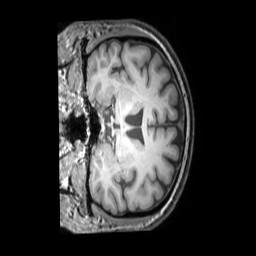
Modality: T1w
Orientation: coronal
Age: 49
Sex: male
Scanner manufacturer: philips
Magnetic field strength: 3 T
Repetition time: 0.009845 s
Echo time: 0.004596 s